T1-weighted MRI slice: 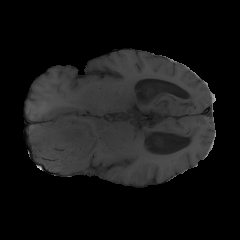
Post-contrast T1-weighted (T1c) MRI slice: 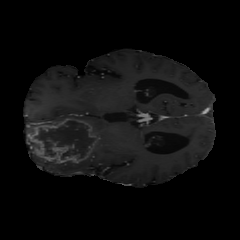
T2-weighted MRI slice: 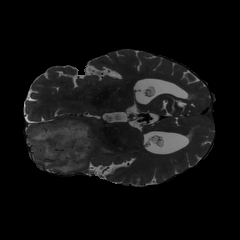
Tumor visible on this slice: yes